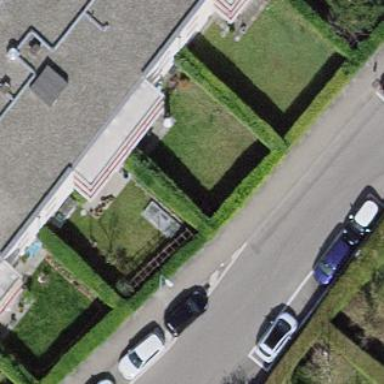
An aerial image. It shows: Garden enclosed by fence.